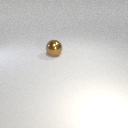
large brown metal sphere